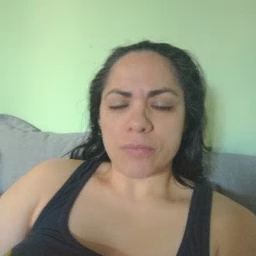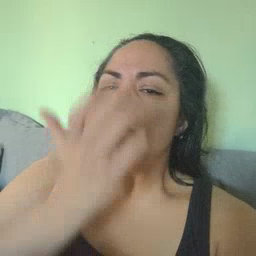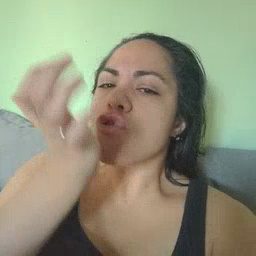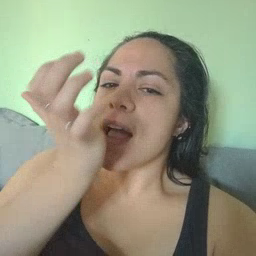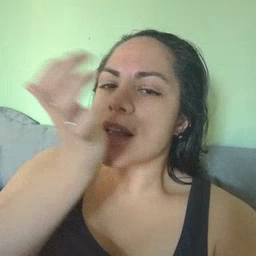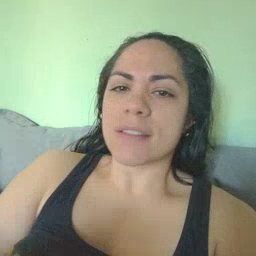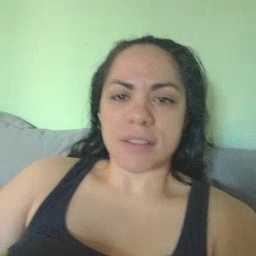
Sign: grass